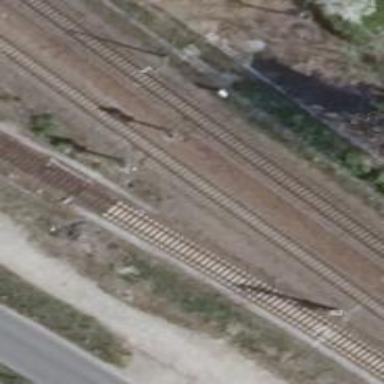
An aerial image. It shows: Railway signal.